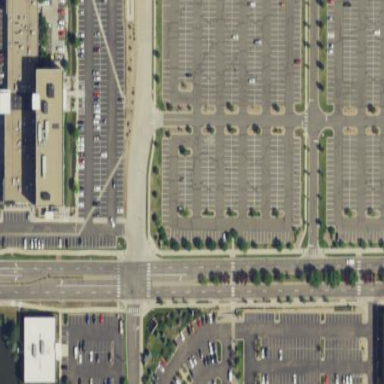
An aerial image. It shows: Parking area with park and ride facility.